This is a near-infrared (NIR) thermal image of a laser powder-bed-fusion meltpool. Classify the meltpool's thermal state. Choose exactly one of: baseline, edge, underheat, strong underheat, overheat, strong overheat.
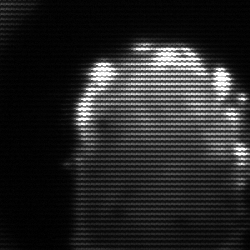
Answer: baseline